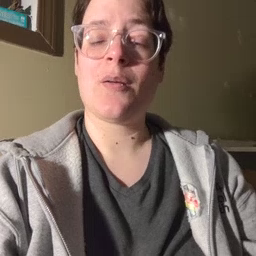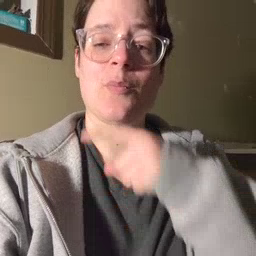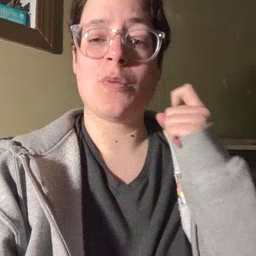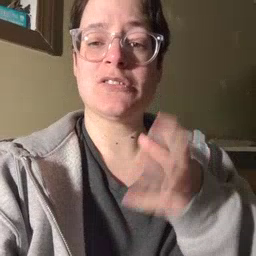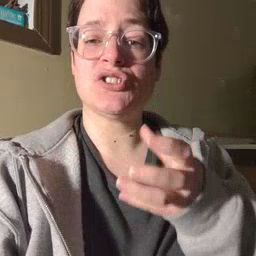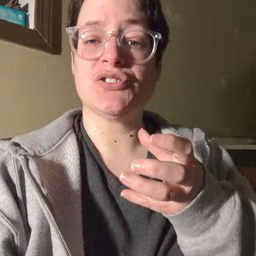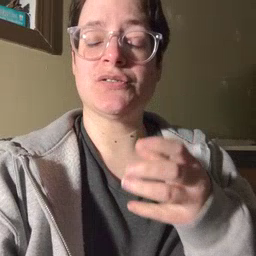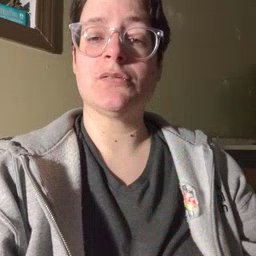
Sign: dryer